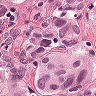
Metastatic tissue present: yes